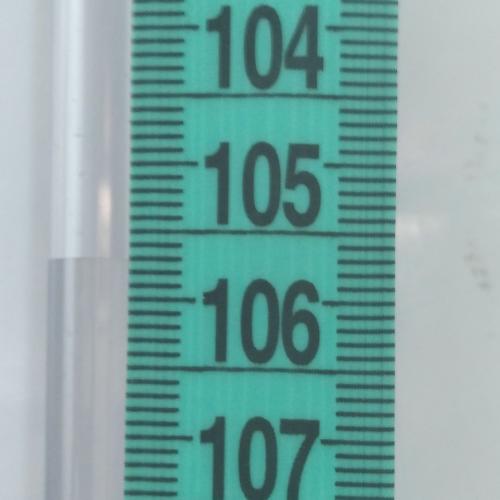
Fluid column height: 105.7 cm